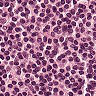
Metastatic tissue present: no